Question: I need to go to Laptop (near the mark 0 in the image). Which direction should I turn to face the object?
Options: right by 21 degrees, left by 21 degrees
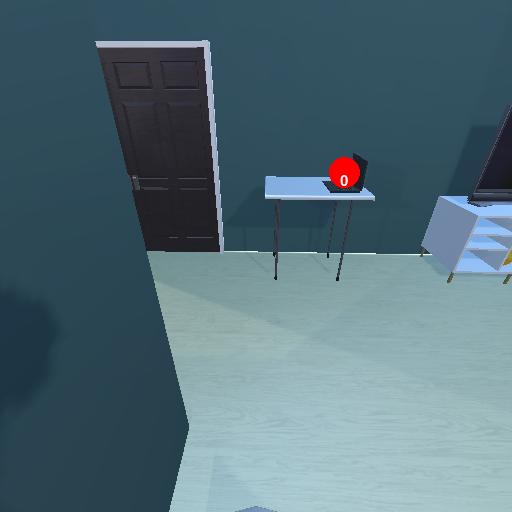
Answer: right by 21 degrees